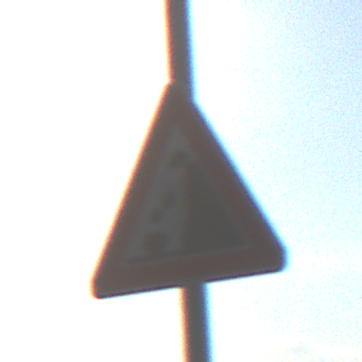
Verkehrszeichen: SteinschlagRechts
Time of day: MorningAfternoon
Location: Outdoor (RoadRail)
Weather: Clear
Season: NotSpecified
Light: Natural